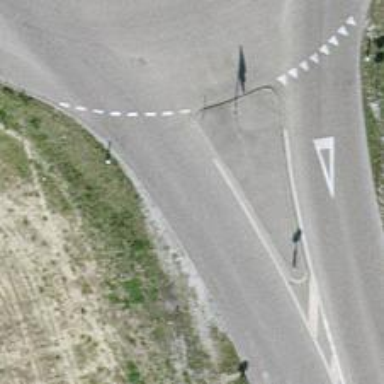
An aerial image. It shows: Primary highway with designated cycle lane.